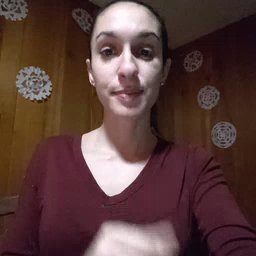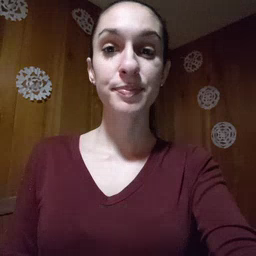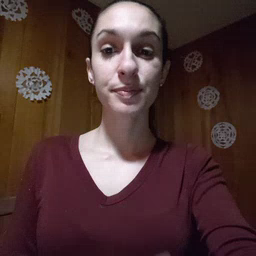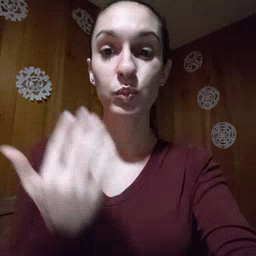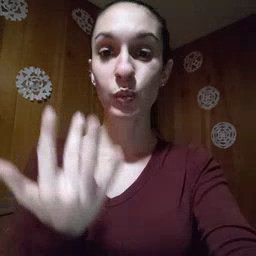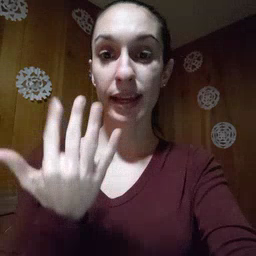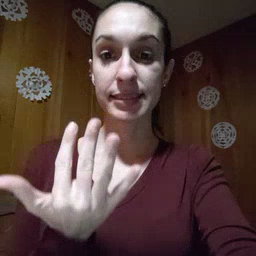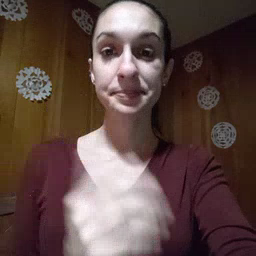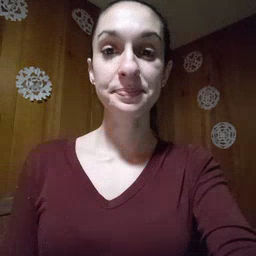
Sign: wait